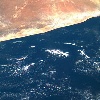
Label: water